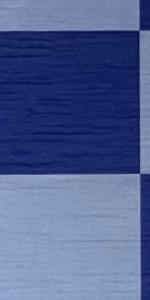
Label: Empty